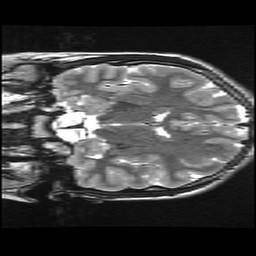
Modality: T2w
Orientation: coronal
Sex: male
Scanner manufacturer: ge
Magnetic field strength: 3 T
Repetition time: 5 s
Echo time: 0.1012 s